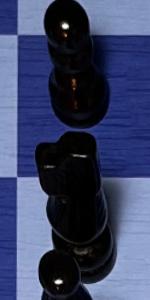
Label: Knight_Black